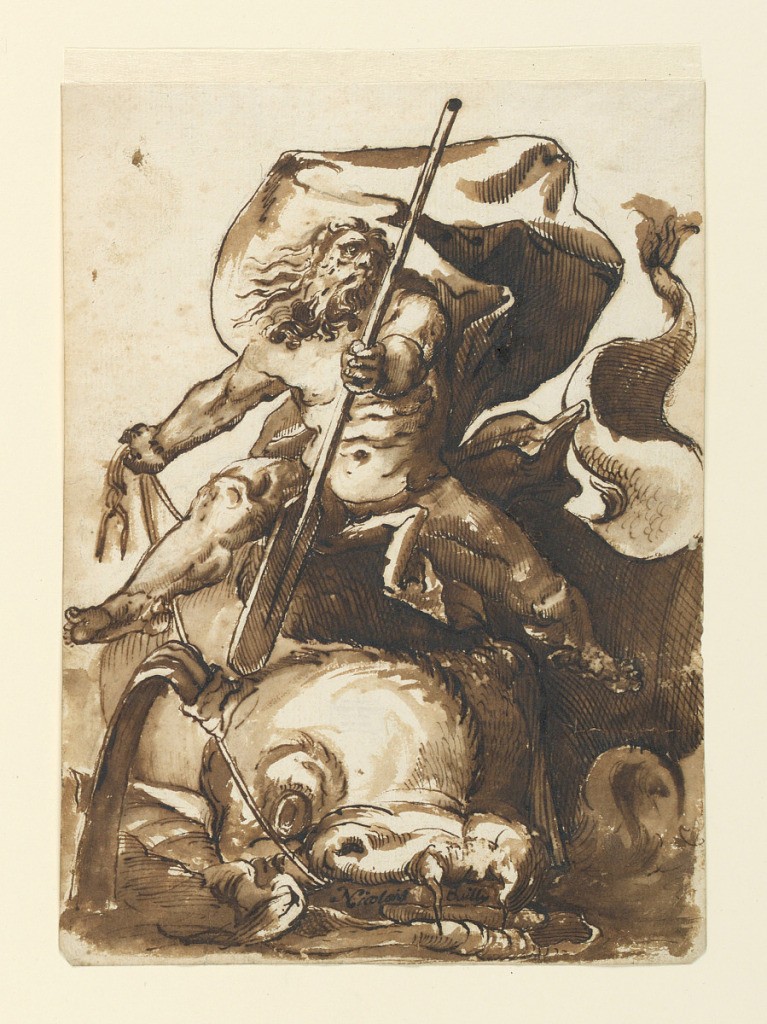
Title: A Fountain with Neptune after Hendrik Goltzius
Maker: Nicolas Bailly, French, 1659 – 1736
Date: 1685–1735
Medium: Brush and wash, pen and ink, on paper.
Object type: Drawing
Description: Figure of Neptune or Poseidon after a woodcut by Hendrik Goltzius. Neptune, holding a paddle, is seen astride a dolphin, which he guides with reins.